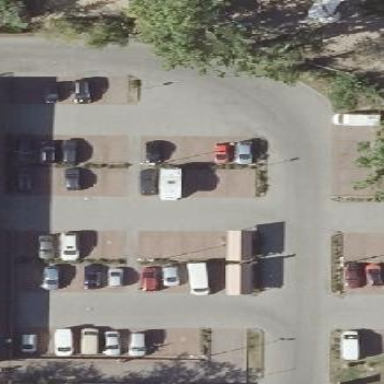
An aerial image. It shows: Parking area with asphalt surface.